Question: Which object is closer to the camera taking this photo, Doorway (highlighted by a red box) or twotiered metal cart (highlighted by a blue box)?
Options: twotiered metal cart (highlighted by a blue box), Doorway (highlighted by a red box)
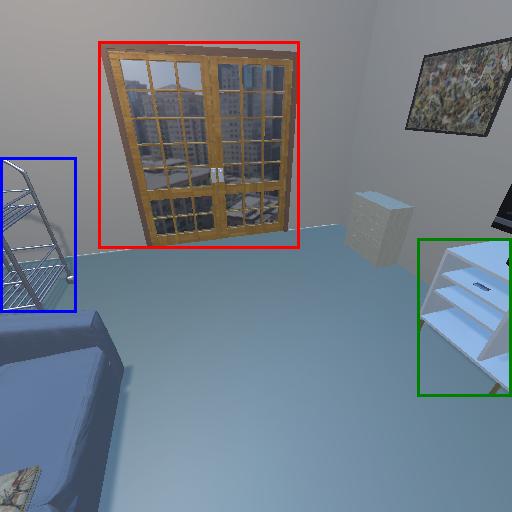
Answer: twotiered metal cart (highlighted by a blue box)